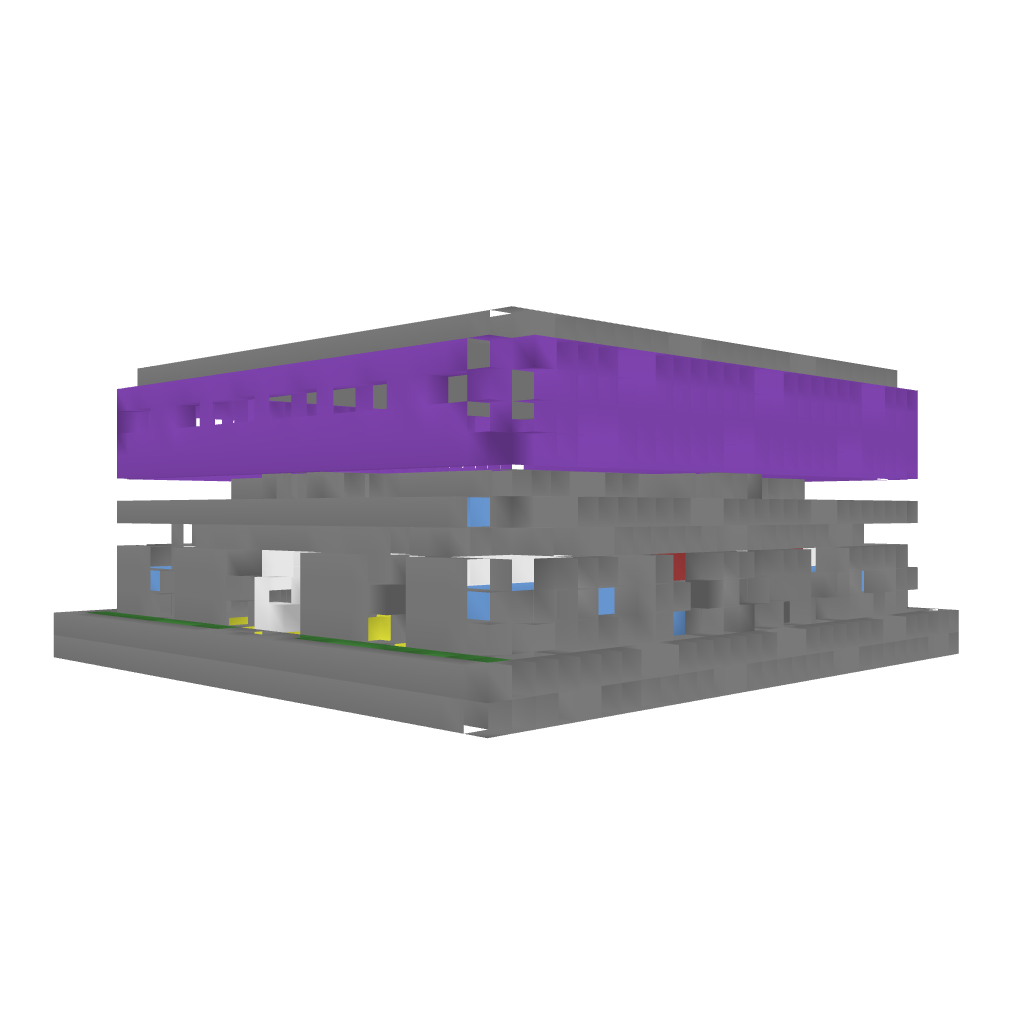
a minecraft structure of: Monster Trap bad low quality